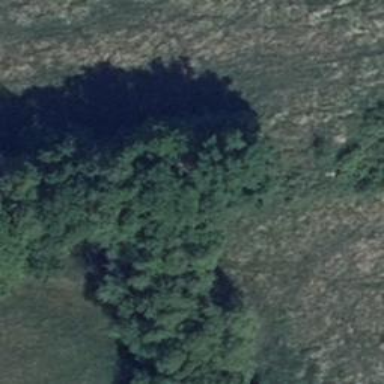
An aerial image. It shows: Hunting stand.